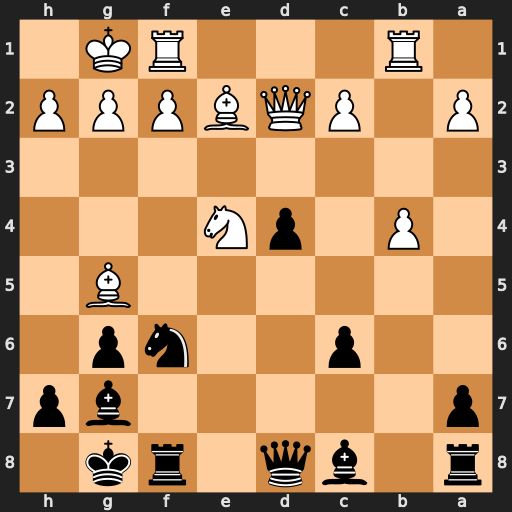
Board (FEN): r1bq1rk1/p5bp/2p2np1/6B1/1P1pN3/8/P1PQBPPP/1R3RK1
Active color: b
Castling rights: -
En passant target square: -
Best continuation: Nxe4 Bxd8 Nxd2